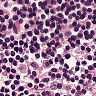
Metastatic tissue present: no